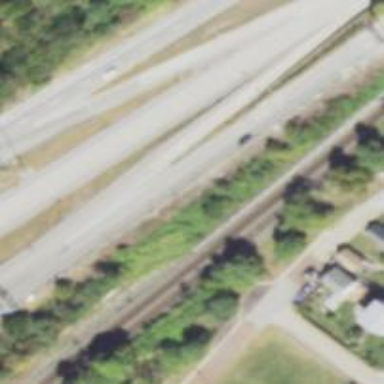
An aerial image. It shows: Trunk link highway.